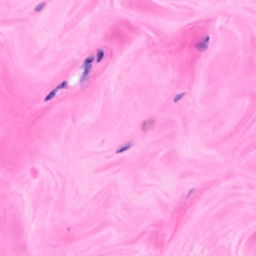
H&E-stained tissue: Breast